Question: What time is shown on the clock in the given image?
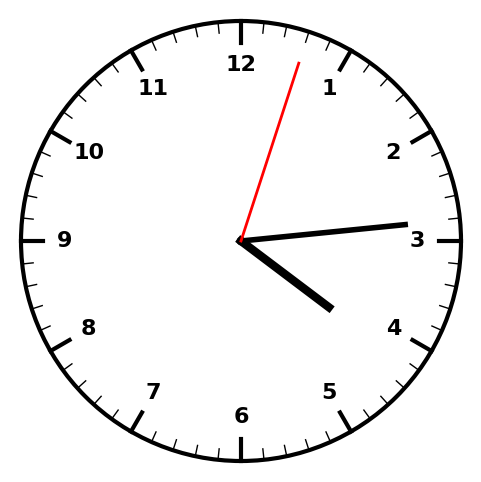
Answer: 04:14:03